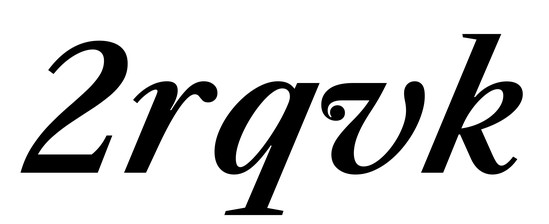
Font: LibreCaslonText-Italic_SemiBold_Italic